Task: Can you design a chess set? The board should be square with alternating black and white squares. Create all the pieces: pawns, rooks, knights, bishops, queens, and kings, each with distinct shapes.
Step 2250:
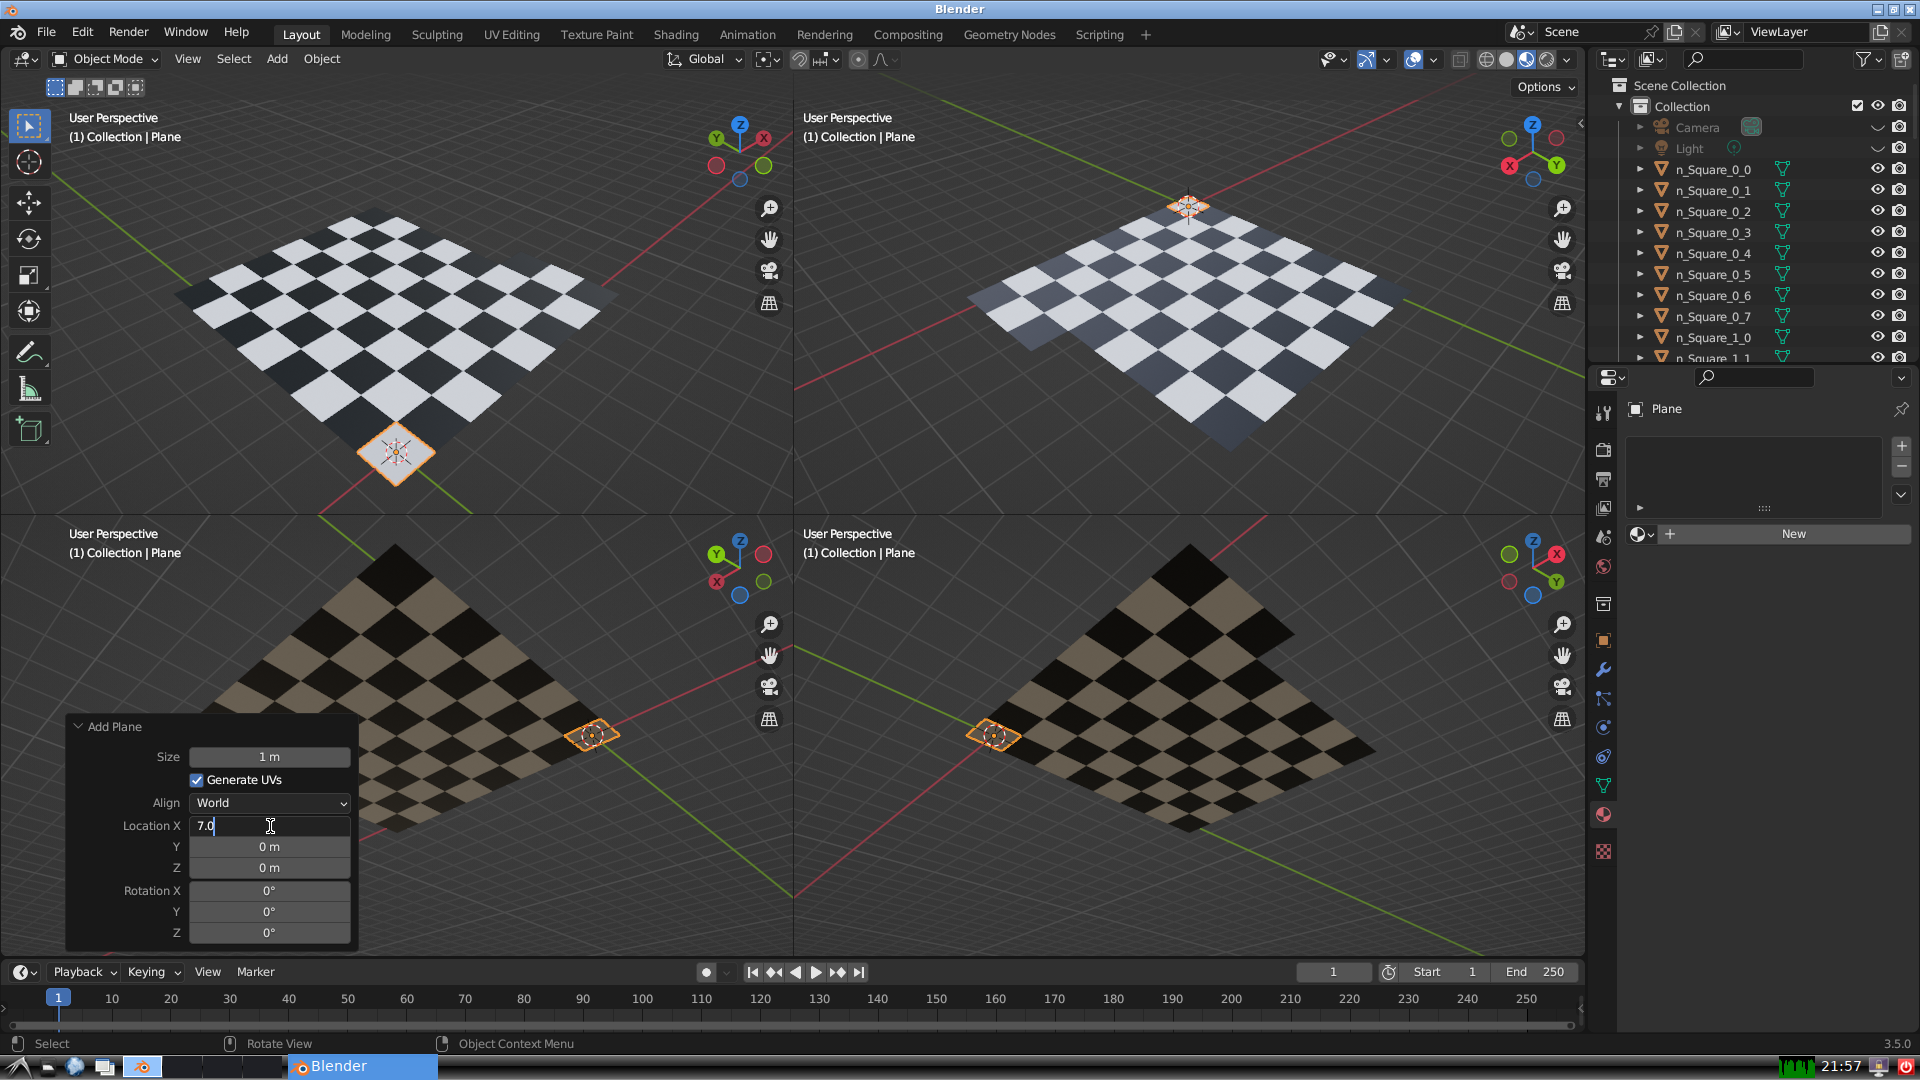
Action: {"key_press": ['Return']}